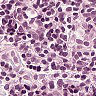
Metastatic tissue present: no